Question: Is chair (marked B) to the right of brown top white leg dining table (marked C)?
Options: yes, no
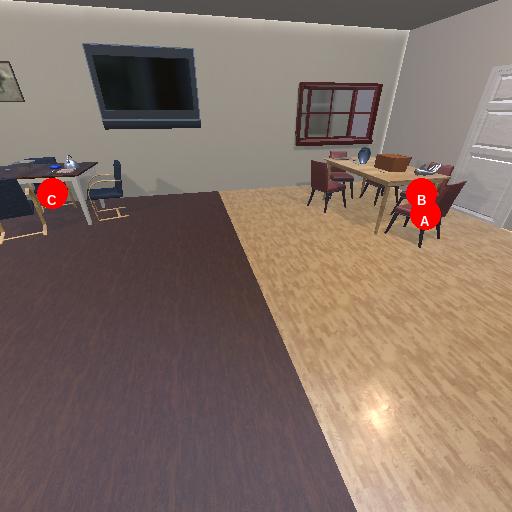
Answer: yes